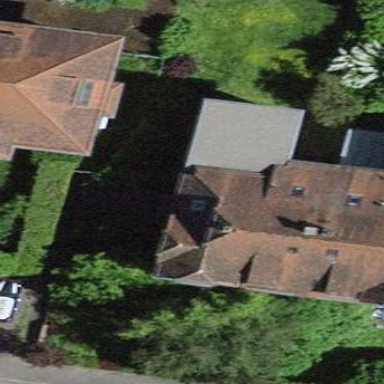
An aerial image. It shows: Simple house.